Question: How can the button "Vote" be aligned with "View Results" as shown in this screenshot:

In this fiddle they are appearing beneath each other :
<URL>
I think I need to hide the css class : '.pds-links' and then re-display it at new position somehow ?
Code behind fiddle :
'''
.pds-question-top {
font-size:10pt !important;
padding-top:1px !important;
padding-bottom:1px !important;
margin-top:1px !important;
margin-bottom:1px !important;
}
.pds-pd-link {
display:none !important;
}
.pds-box {
width:220px !important;
}
.pds-input-label {
width:85% !important;
}
.PDS_Poll {
margin-bottom:15px;
}
.pds-answer-span {
color:#00f;
}
.pds-vote {
background-color:#424242;
}
.pds-answer-text {
color:#00f;
padding-top:1px !important;
padding-bottom:1px !important;
margin-top:1px !important;
margin-bottom:1px !important;
}
.pds-answer-feedback {
padding-top:1px !important;
padding-bottom:1px !important;
margin-top:1px !important;
margin-bottom:1px !important;
}
.pds-votebutton-outer {
text-align:center;
}
.pds-answer-group {
padding-top:1px !important;
padding-bottom:1px !important;
margin-top:1px !important;
margin-bottom:1px !important;
height:auto;
overflow:hidden;
}
.pds-input-label,.pds-answer-input {
float:left;
}
.pds-view-results,.pds-links {
color:#FFF !important;
padding-top:1px !important;
padding-bottom:1px !important;
margin-top:1px !important;
margin-bottom:1px !important;
}
.pds-comments,.pds-return-poll {
color:#FFF !important;
}
<script type="text/javascript" charset="utf-8" src="http://static.polldaddy.com/p/<PHONE>.js"></script>
<noscript><a href="http://polldaddy.com/poll/<PHONE>/">This is very long test question to test how polldaddy handles questions that exceed that normal length............ yes a very long question indeed..............</a></noscript>
$(document).ready(function() {
});
'''
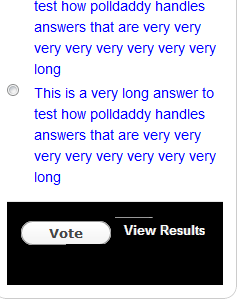
Answer: Just make .pds-links display inline instead of block.
<URL>